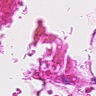
Metastatic tissue present: no